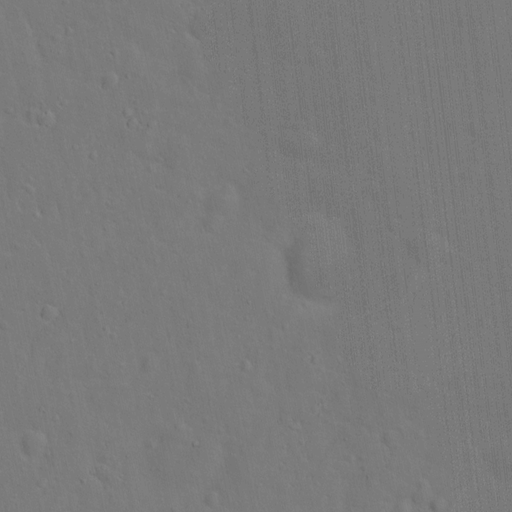
Classes present: Background